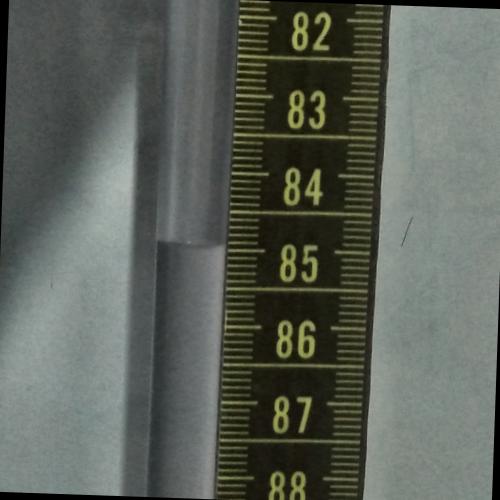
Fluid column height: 84.9 cm